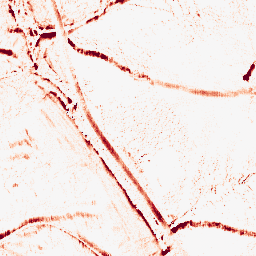
Category: morphological
Decomposition family: morphological_ellipse
Decomposition parameters: operation: opening
width: 10
height: 5
Upsampling method: quartic
Upsampling parameters: scale: 8
Upsampling scale: 8